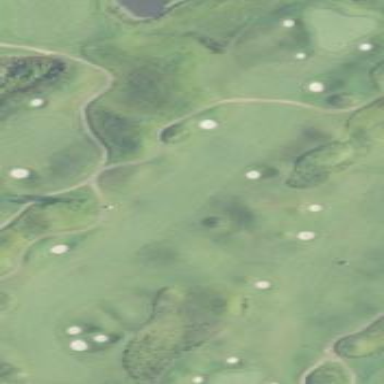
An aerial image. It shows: Golf fairway surrounded by grass.